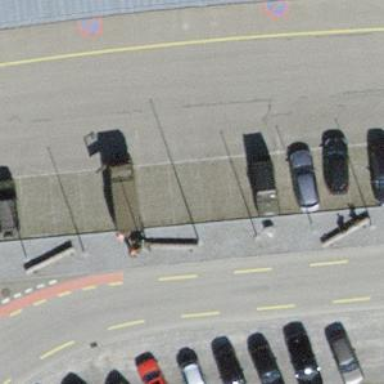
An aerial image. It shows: Parking area with asphalt surface.